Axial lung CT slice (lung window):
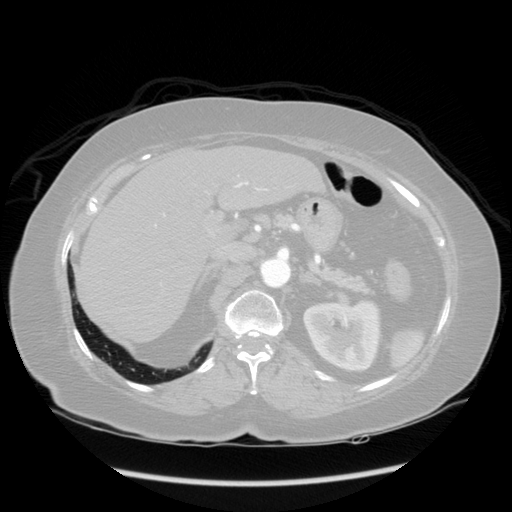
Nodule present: no